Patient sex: F
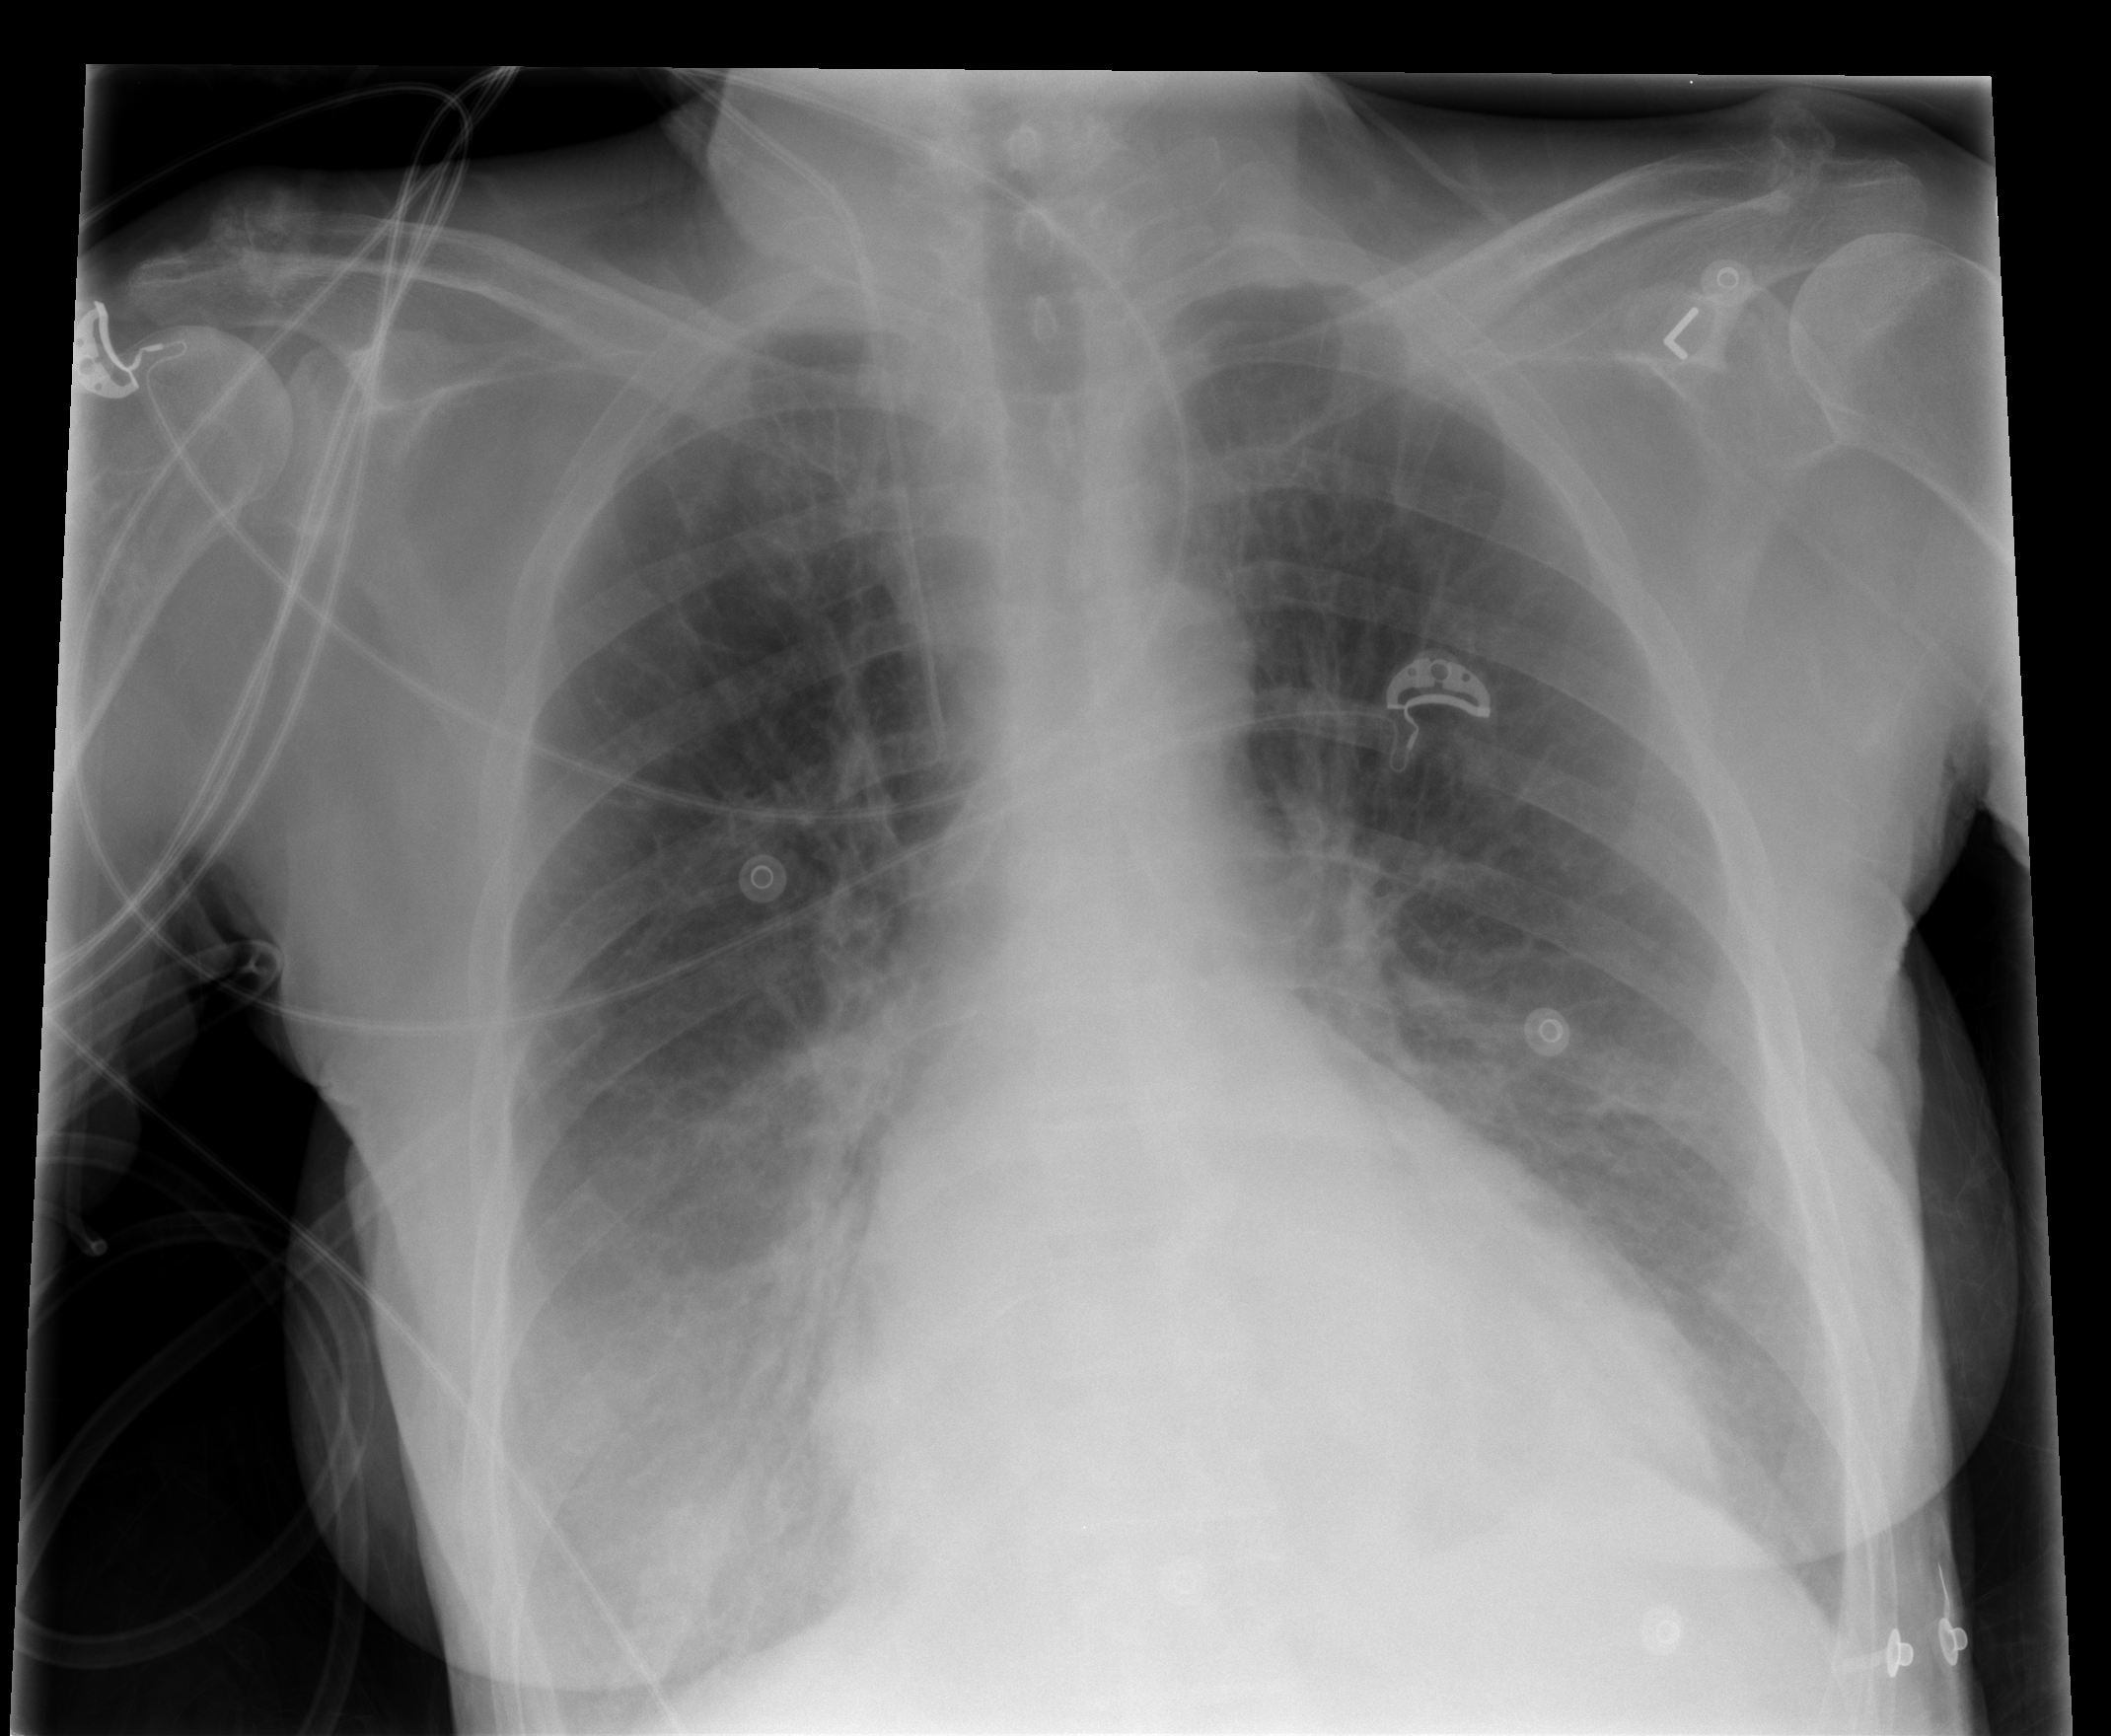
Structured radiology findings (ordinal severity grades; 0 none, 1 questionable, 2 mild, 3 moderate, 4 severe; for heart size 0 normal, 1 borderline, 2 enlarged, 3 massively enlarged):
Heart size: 2
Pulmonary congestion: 2
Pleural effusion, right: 2
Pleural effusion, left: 0
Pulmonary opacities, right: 0
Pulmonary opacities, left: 0
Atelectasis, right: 2
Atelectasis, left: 0